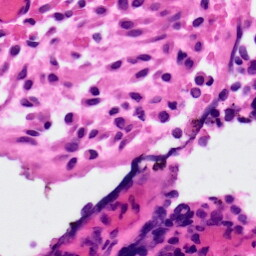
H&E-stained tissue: Ovarian